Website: home-depot
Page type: delivery-shipping
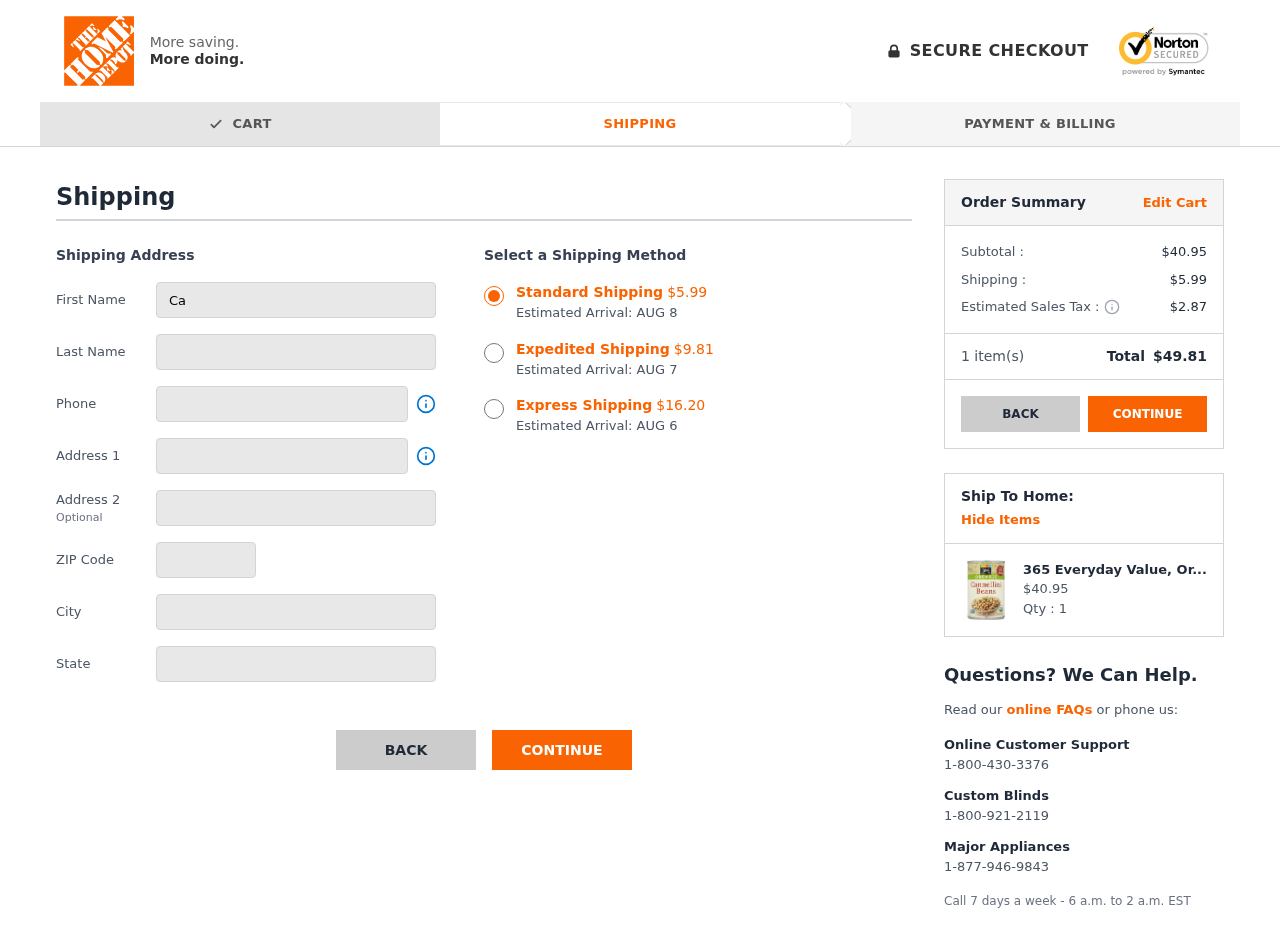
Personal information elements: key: PII_CITY
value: Murraytown
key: PII_FIRSTNAME
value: Casey
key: PII_LASTNAME
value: Baker
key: PII_PHONE
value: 4536057347
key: PII_POSTCODE
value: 99848
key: PII_STATE
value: Kentucky
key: PII_STREET
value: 41231 Jennifer Knolls
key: PII_STREET2
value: Suite 601
Product elements: key: PRODUCT1_NAME
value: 365 Everyday Value, Organic Cannellini Beans, 15 oz
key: PRODUCT1_PRICE
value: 40.95
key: PRODUCT1_QUANTITY
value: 1
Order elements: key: ORDER_SHIPPING_COST_STANDARD
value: $5.99
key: ORDER_DELIVERY_DATE
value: AUG 8
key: ORDER_SHIPPING_COST_EXPEDITED
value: $9.81
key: ORDER_DELIVERY_DATE_EXPEDITED
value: AUG 7
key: ORDER_SHIPPING_COST_EXPRESS
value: $16.20
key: ORDER_DELIVERY_DATE_EXPRESS
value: AUG 6
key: ORDER_SUBTOTAL
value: $40.95
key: ORDER_SHIPPING_COST
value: $5.99
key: ORDER_TAX
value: $2.87
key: ORDER_NUM_ITEMS
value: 1
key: ORDER_TOTAL
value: $49.81